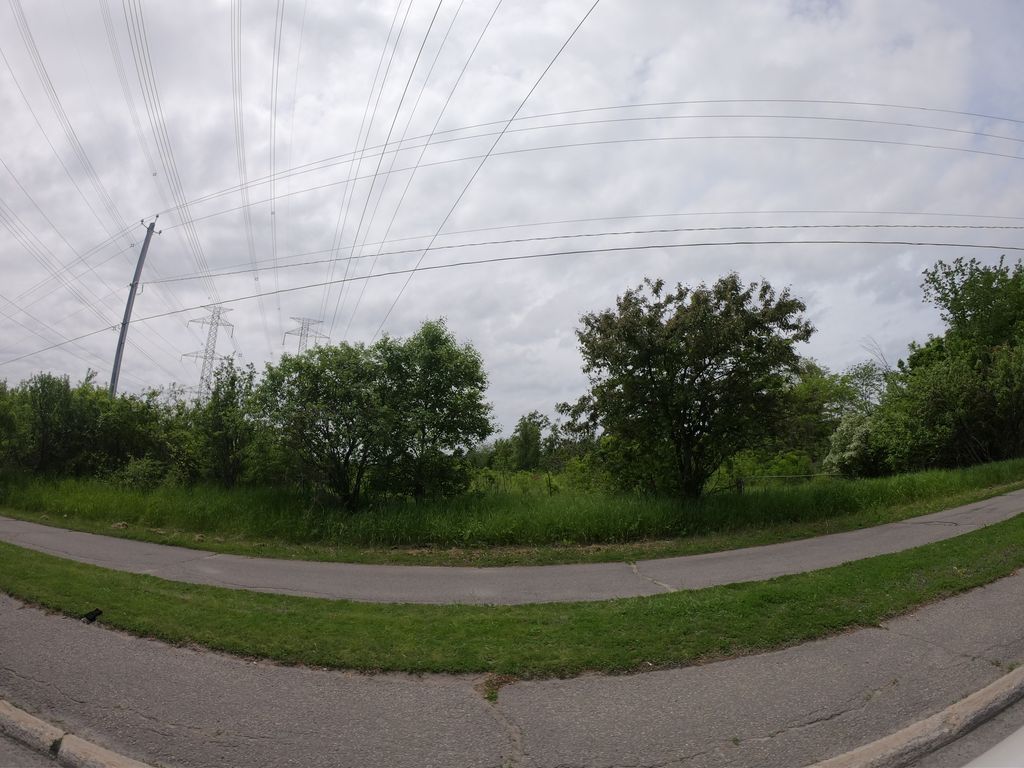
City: ottawa-gatineau